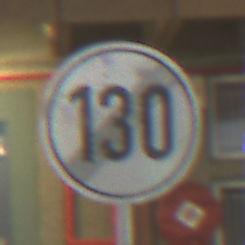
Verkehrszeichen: EndeGeschwindigkeit130
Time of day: MorningAfternoon
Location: Roofed (Special)
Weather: NotSpecified
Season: NotSpecified
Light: Artificial